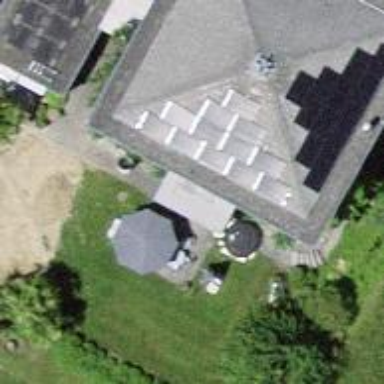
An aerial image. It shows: Solar power generator utilizing photovoltaic technology with solar photovoltaic panels.